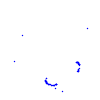
Particle: proton